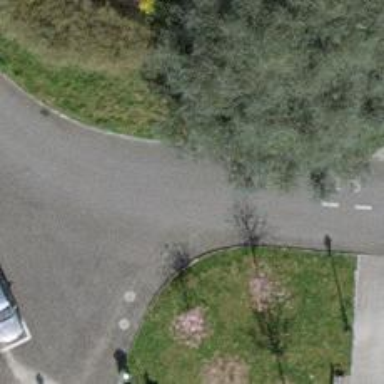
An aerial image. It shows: Residential road with asphalt surface and no sidewalk.